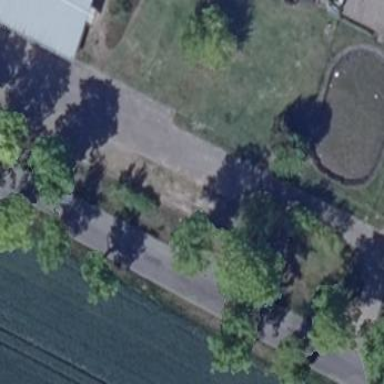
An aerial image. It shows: Parking area with surface.